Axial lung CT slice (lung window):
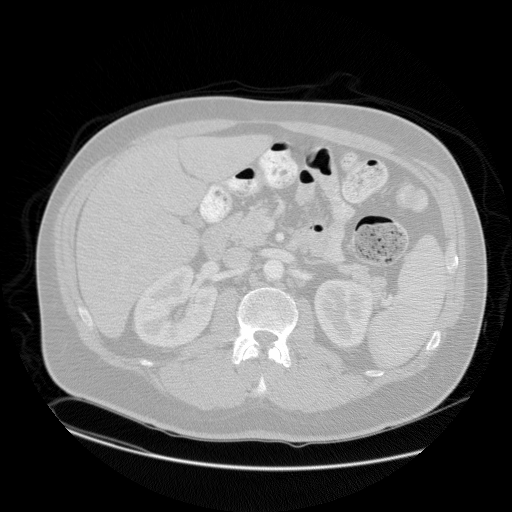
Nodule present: no